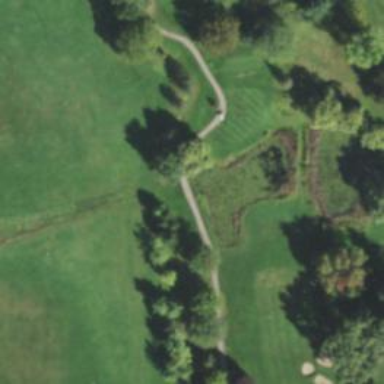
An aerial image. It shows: Path for both roads and golfers.